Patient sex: M
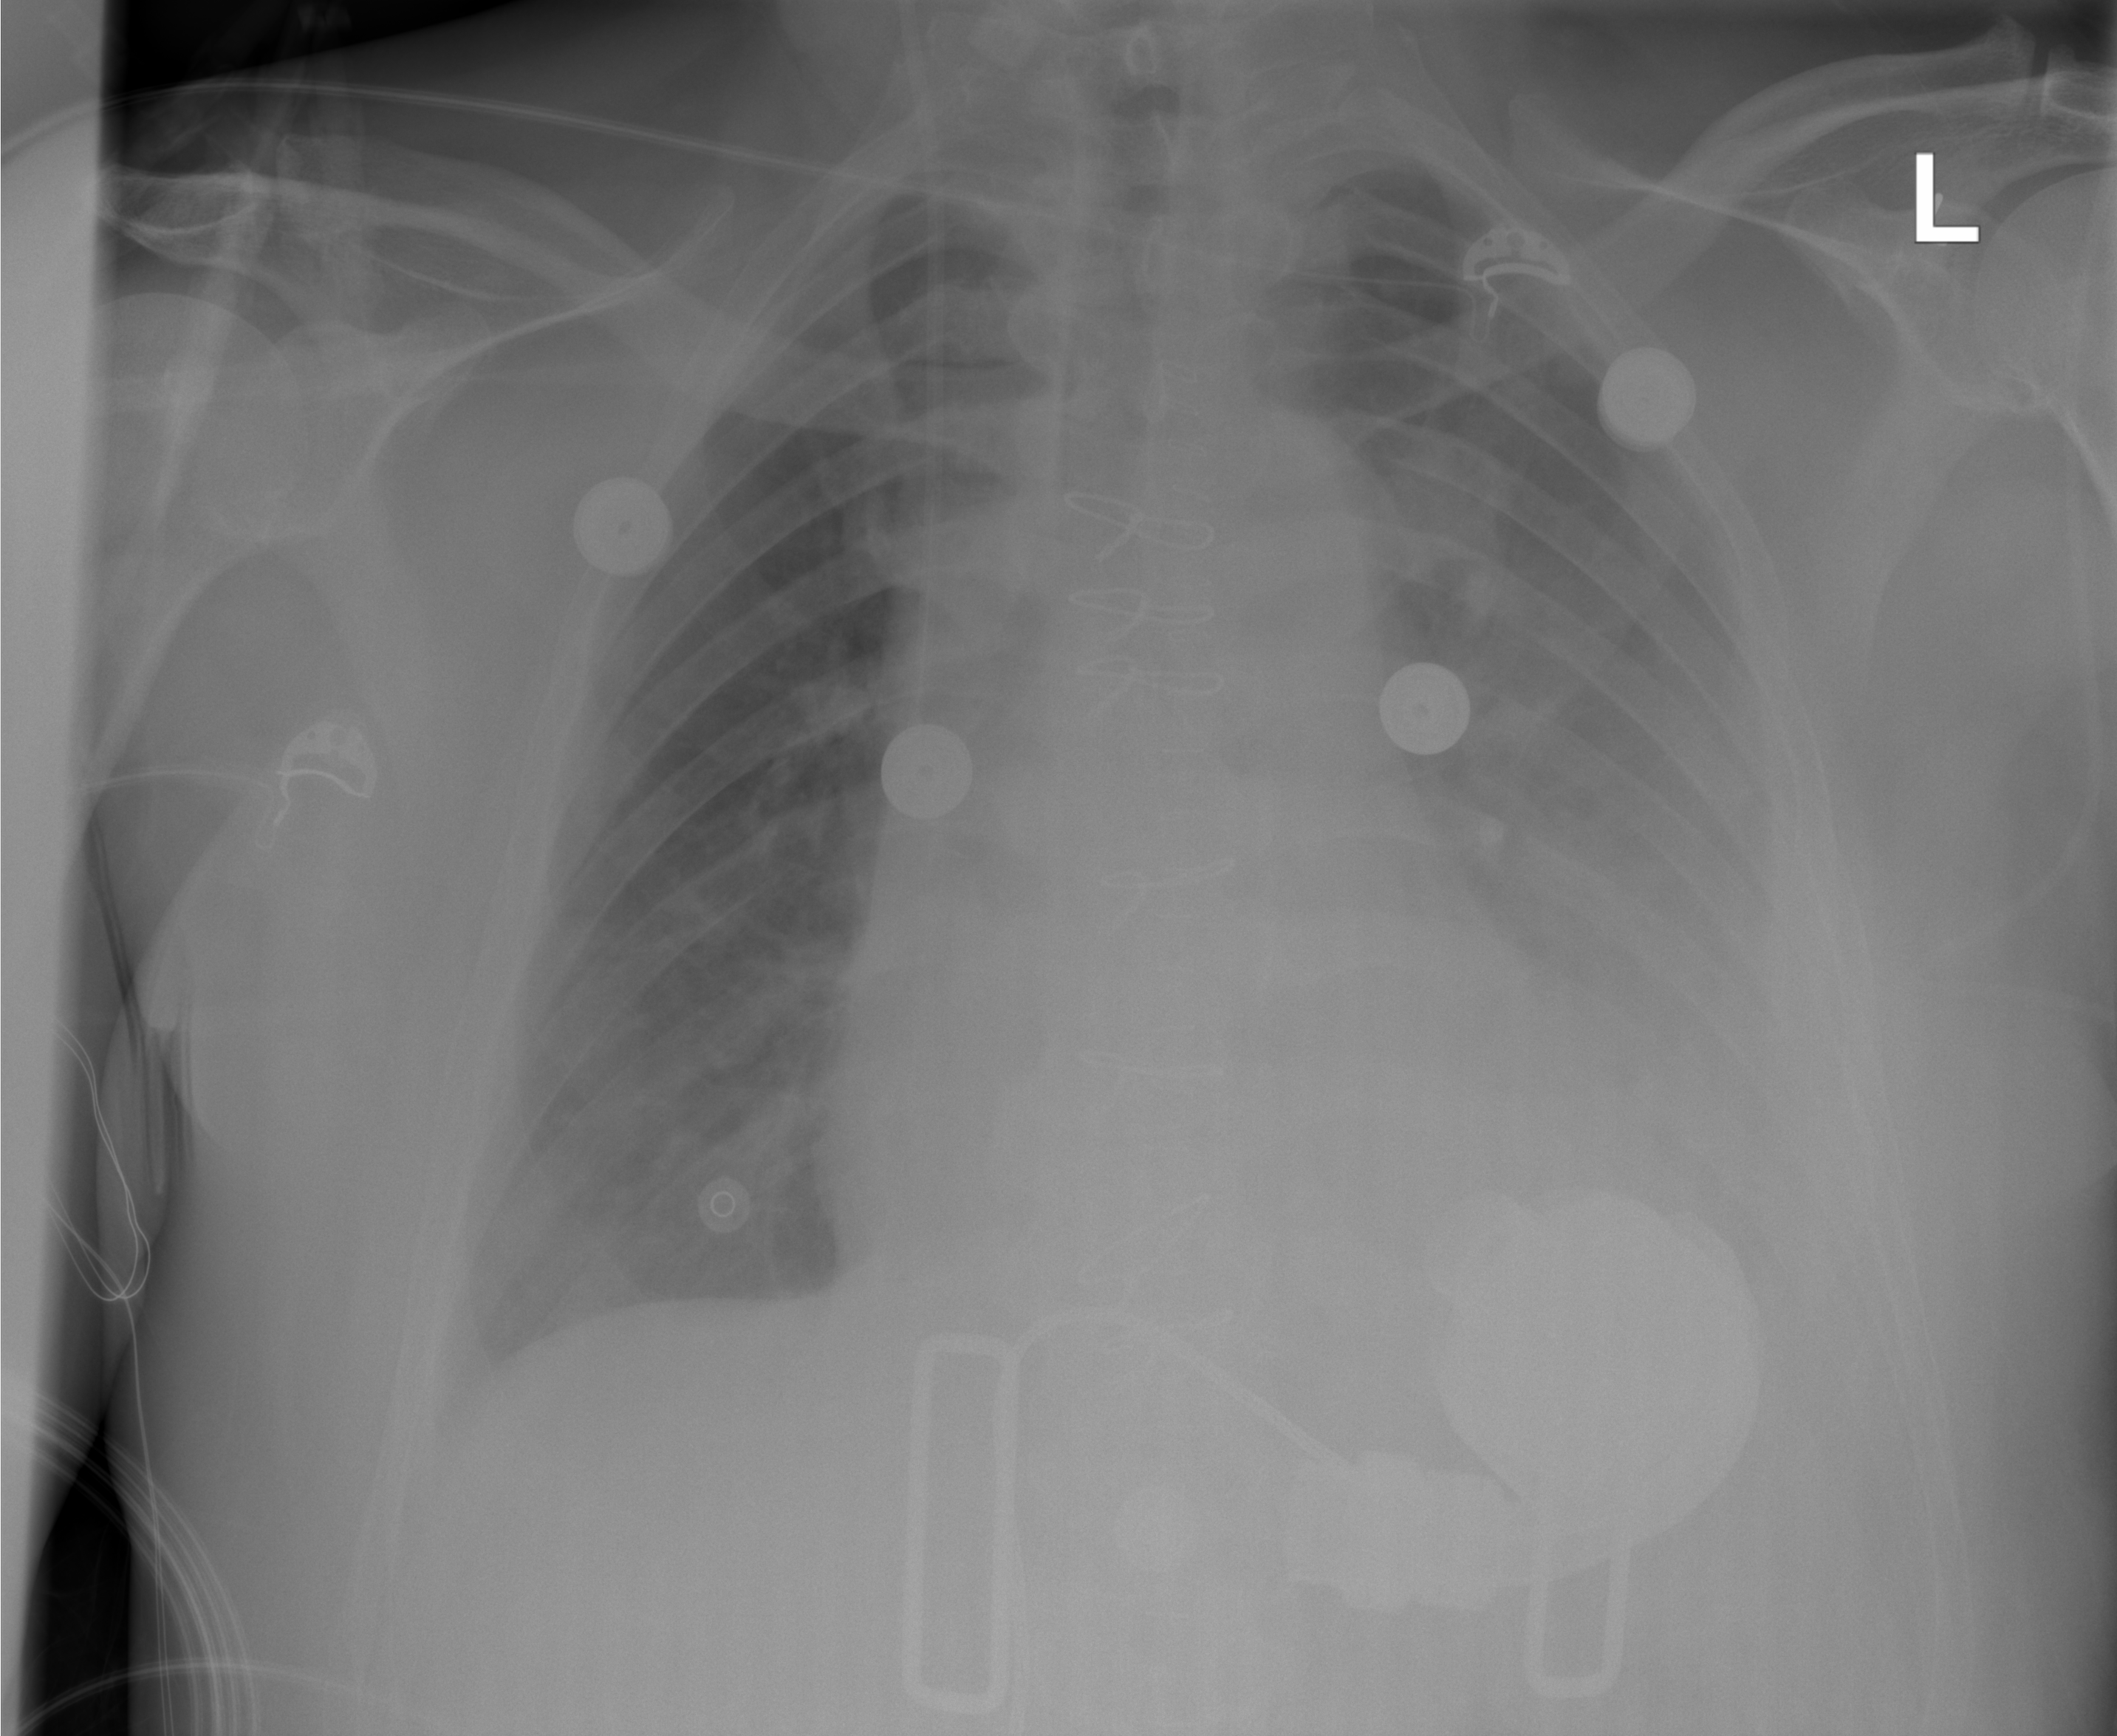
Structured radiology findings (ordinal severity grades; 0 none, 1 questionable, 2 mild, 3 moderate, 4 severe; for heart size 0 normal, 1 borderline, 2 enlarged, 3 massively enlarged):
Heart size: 1
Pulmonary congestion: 2
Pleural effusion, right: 0
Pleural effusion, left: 2
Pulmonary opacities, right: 0
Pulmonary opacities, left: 2
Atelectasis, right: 0
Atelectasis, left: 2